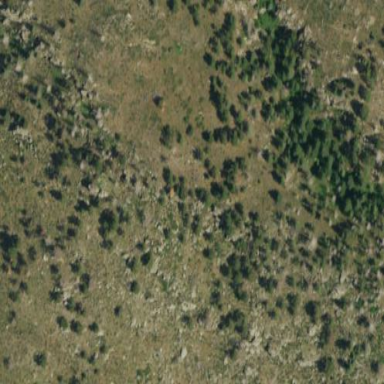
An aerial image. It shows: Patch of scrub vegetation.